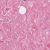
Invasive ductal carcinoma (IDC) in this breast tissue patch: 0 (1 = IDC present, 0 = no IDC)